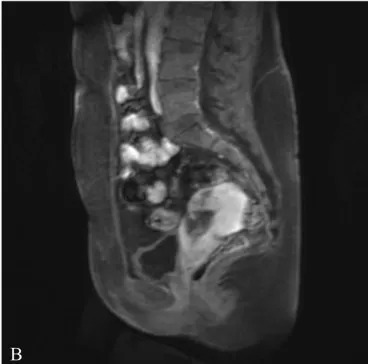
Cesarean scar pregnancy. C. Intraoperative view of the cesarean scar pregnancy.
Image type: radiology (mri)